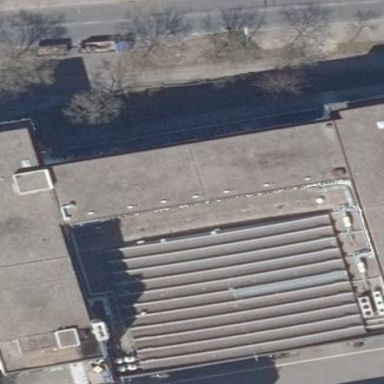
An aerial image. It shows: Office building with flat roof.